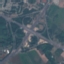
Land use / land cover class: Highway